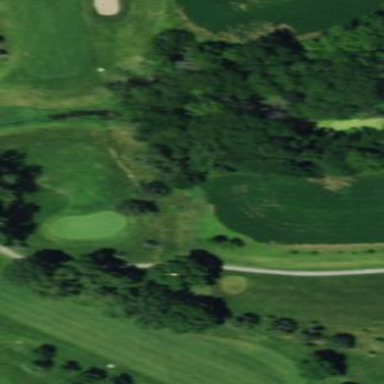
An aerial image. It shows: Rough area in golf course.